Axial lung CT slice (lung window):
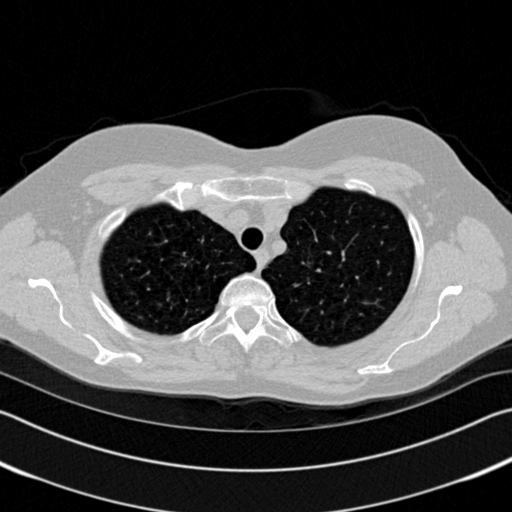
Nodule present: no